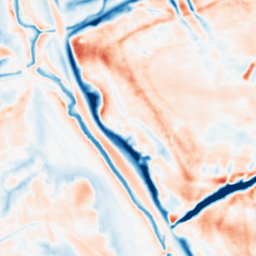
Category: multiscale
Decomposition family: dog_multiscale
Decomposition parameters: sigma_ratio: 1.4
n_scales: 6
base_sigma: 1
Upsampling method: bicubic_3x
Upsampling parameters: scale: 3
Upsampling scale: 3